Aerial crown-view tile of a tropical tree (Barro Colorado Island, Panama), acquired 20240918:
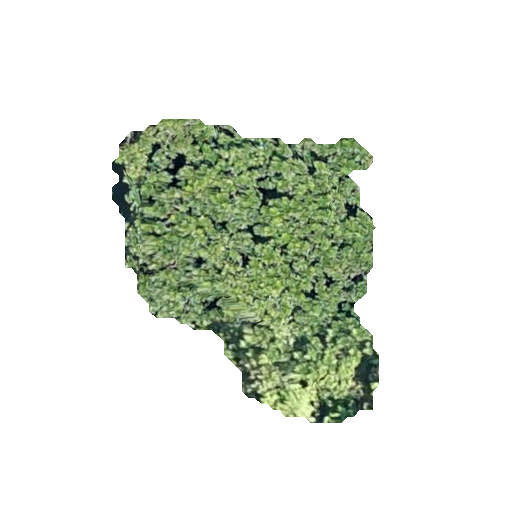
Species: Anacardium excelsum
GBIF accepted scientific name: Anacardium excelsum
Crown area: 89.525 m²